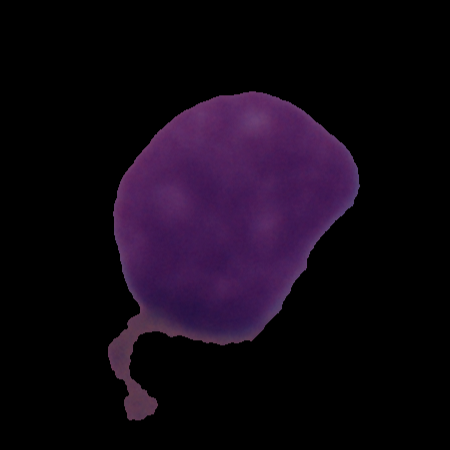
Label: cancer